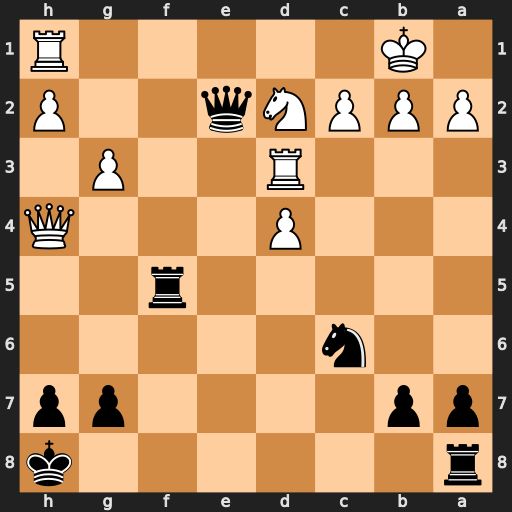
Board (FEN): r6k/pp4pp/2n5/5r2/3P3Q/3R2P1/PPPNq2P/1K5R
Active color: b
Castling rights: -
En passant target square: -
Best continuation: Nb4 Qe4 Qxe4 Nxe4 Nxd3